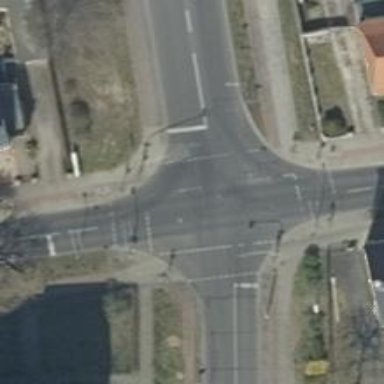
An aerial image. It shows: Road with traffic signals at the crossing.